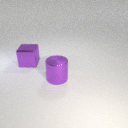
large purple metal cube to the left of large purple metal cylinder